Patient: sex F, age 64
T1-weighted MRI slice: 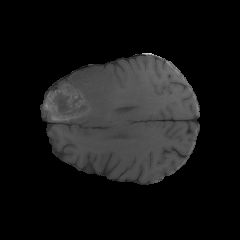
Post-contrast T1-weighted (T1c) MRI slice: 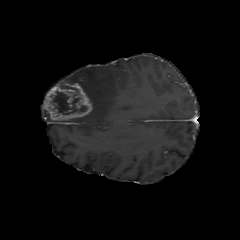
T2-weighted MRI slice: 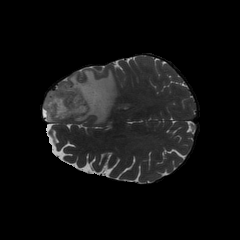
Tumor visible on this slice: yes
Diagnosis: Glioblastoma, IDH-wildtype
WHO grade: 4